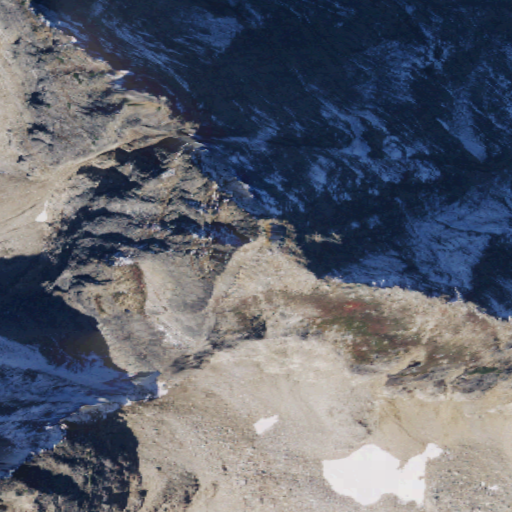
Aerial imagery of mountain in Washington named Sitting Bull Mountain containing barren land, snow, and grassland